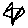
Label: hexagon